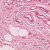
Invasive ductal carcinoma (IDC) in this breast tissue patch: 1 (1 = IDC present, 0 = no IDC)